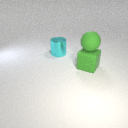
large green rubber cube to the right of large cyan metal cylinder